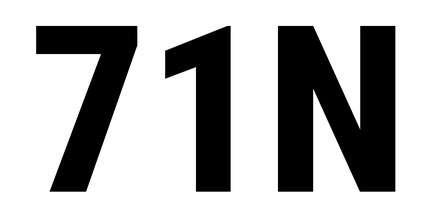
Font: Roboto_Condensed_ExtraBold